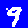
Digit: 9